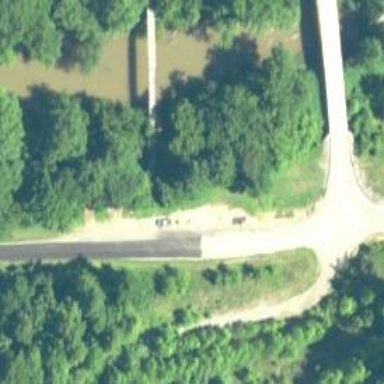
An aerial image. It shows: Path leading to bridge.